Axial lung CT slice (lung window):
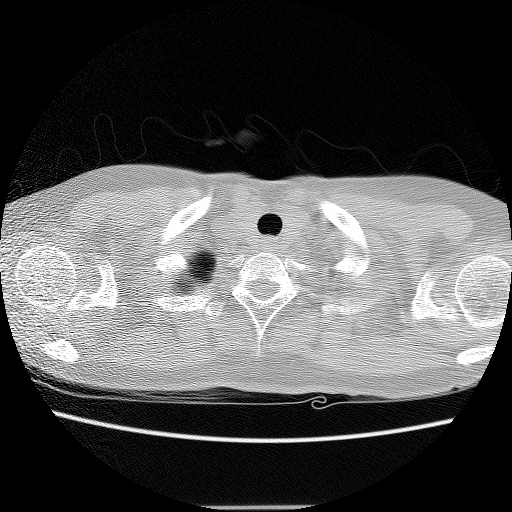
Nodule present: no